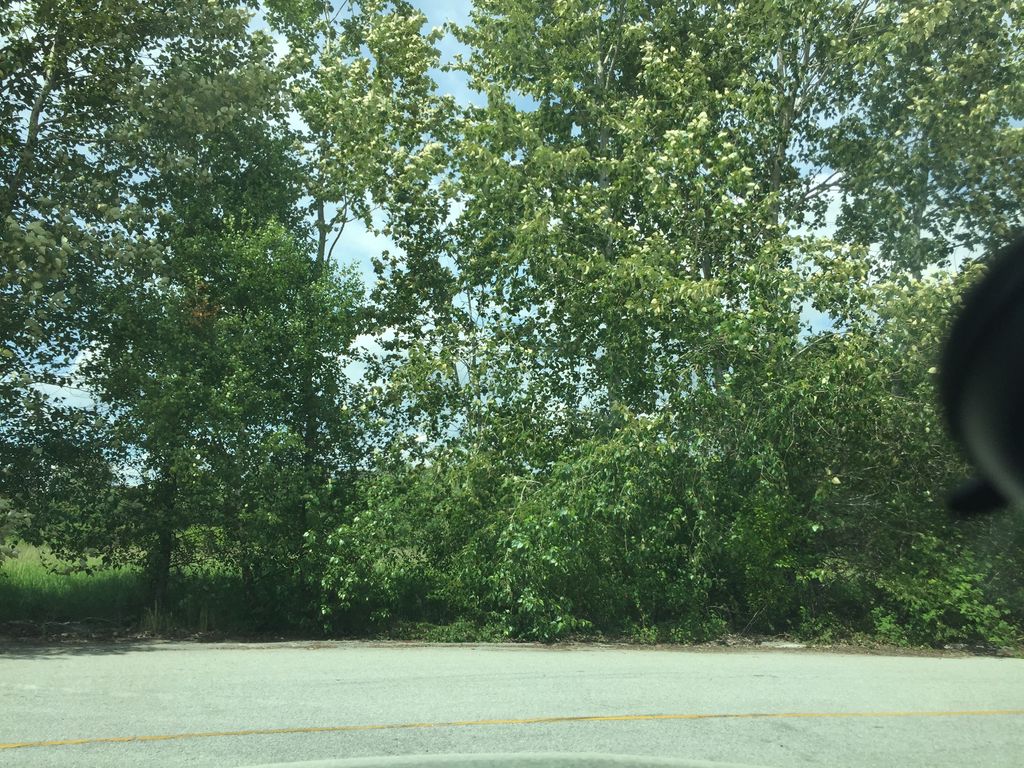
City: vancouver